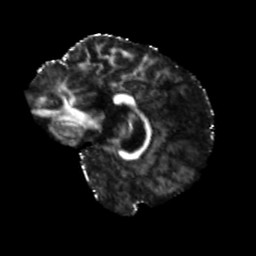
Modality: FA
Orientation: sagittal
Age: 42
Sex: male
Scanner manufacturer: siemens
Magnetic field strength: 3 T
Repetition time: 5.47 s
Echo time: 0.0854 s